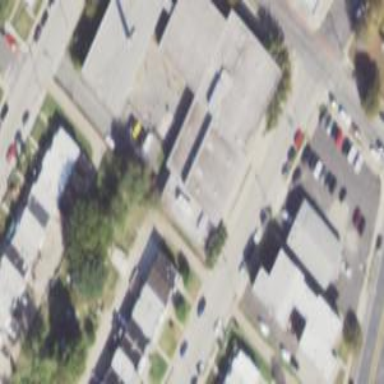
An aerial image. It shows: Alley classified as service road.